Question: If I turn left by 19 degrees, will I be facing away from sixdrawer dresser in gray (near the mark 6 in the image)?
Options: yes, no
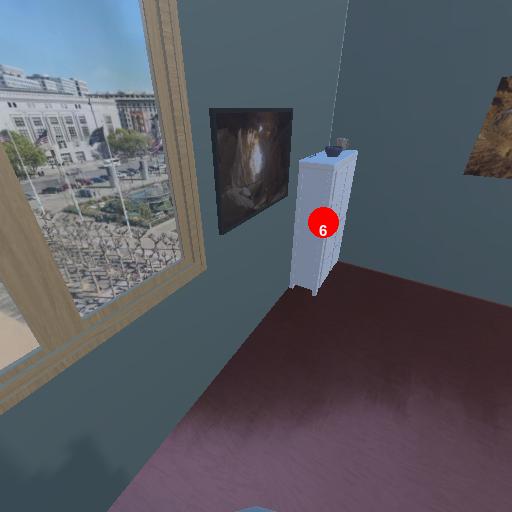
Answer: yes